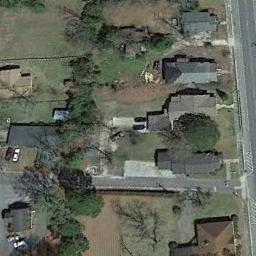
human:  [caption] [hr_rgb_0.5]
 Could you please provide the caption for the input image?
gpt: Many trees are in medium residential area .

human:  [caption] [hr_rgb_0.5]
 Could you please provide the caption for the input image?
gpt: The medium residential is on the grass next to the road .

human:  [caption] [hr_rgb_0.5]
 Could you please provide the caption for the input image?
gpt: A medium residential area with some houses and green areas is along a road .

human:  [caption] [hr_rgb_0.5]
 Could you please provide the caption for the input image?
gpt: There is a road on the right of the medium-sized house .

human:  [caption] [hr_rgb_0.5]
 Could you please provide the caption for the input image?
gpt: There are some green trees and gray buildings on the medium residential area .